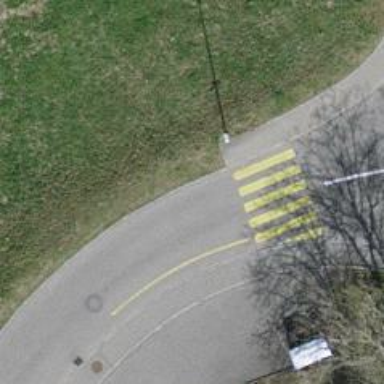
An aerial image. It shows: Uncontrolled zebra crossing with zebra markings.